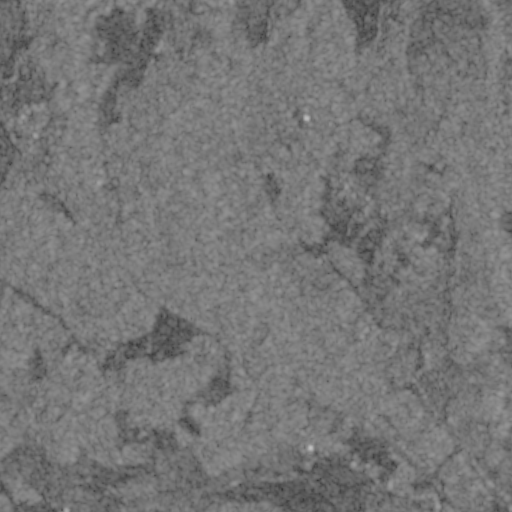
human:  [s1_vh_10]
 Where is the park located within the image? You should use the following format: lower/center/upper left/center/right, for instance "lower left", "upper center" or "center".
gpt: The park is located in the lower left of the image.
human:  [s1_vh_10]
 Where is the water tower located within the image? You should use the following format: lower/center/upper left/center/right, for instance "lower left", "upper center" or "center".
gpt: The water tower is located in the center left of the image.
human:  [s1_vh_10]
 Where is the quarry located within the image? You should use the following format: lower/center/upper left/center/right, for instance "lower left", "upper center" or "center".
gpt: There is no quarry in the image.

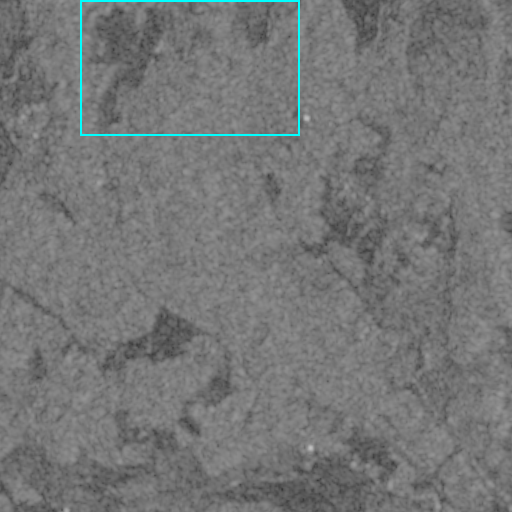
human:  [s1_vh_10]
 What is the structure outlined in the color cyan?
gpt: The structure outlined in cyan is a crop field.
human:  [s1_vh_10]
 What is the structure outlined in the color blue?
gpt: There is no blue outline.